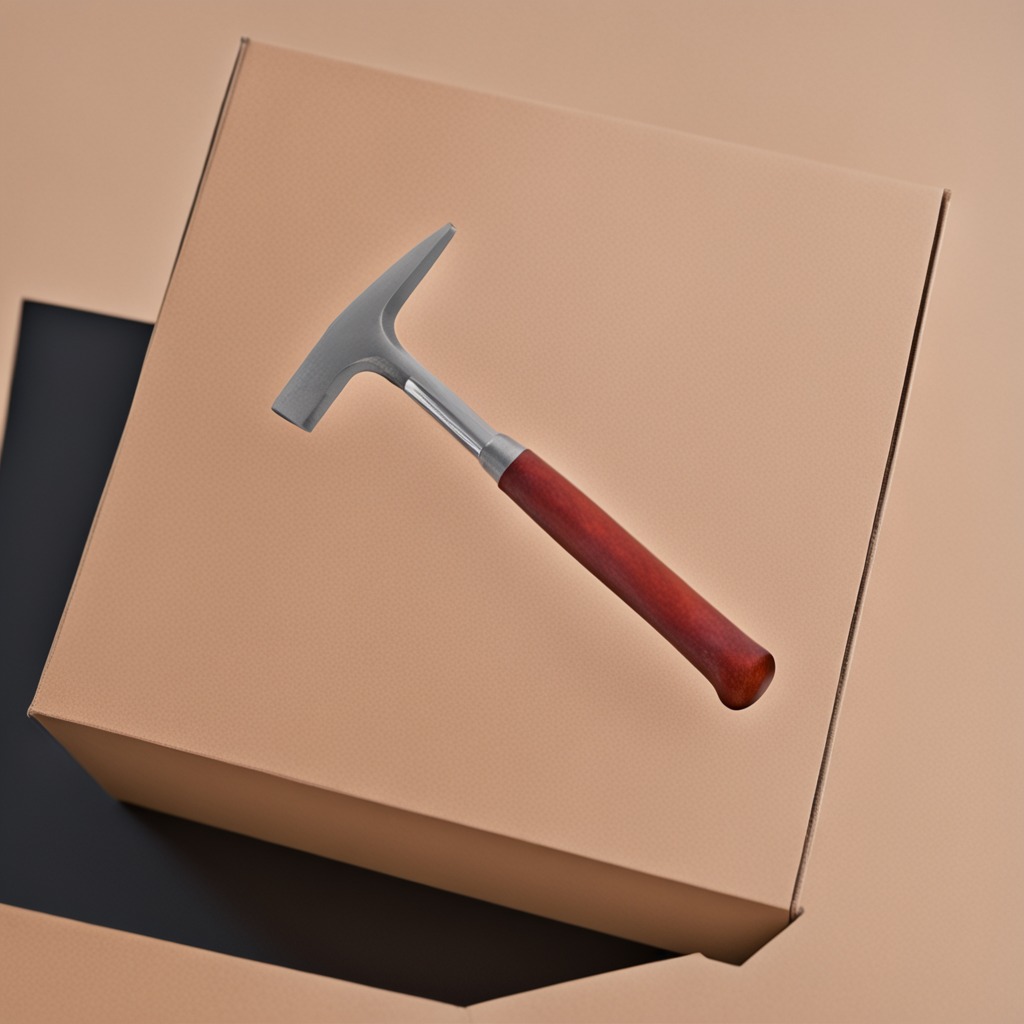
A hammer is lying on a clean dry cardboard box surface in an outdoor workshop during daytime bright natural light soft shadows slightly creased but